Question: I'm using dotted borders with round corners but I'm getting a problem. The corners are in a deeper color than the side borders. I want all to be of the same color.
If you see the output of my code then you could understand the problem. heres my code:
'''
<form action="checklogin.php" method="post">
<table style="border:1px dotted #0000ff;-moz-border-radius:7px;
-webkit-border-radius:7px;border-radius:7px;" align="center">
<caption><b>Admin Login</b></caption>
<tr>
<td>Username : </td>
<td><input name="username" id="username" type="text" /></td>
</tr>
<tr>
<td>Password : </td>
<td><input name="password" id="password" type="password" /></td>
</tr>
<tr>
<td></td>
<td><input name="submit" id="submit" type="submit" value="Log in" /></td>
</tr>
</table>
</form>
'''
Please tell me how can I fix it.
Thanks.
[ Thank you so much everybody for your kind replies.]
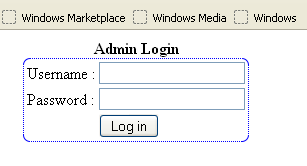
Answer: The solid corners are a limitation of Firefox (and other Gecko-based browsers). <URL>:
> Dotted and dashed rounded border corners are rendered as solid in Gecko; see <URL>.